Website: bh-photo
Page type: receipt
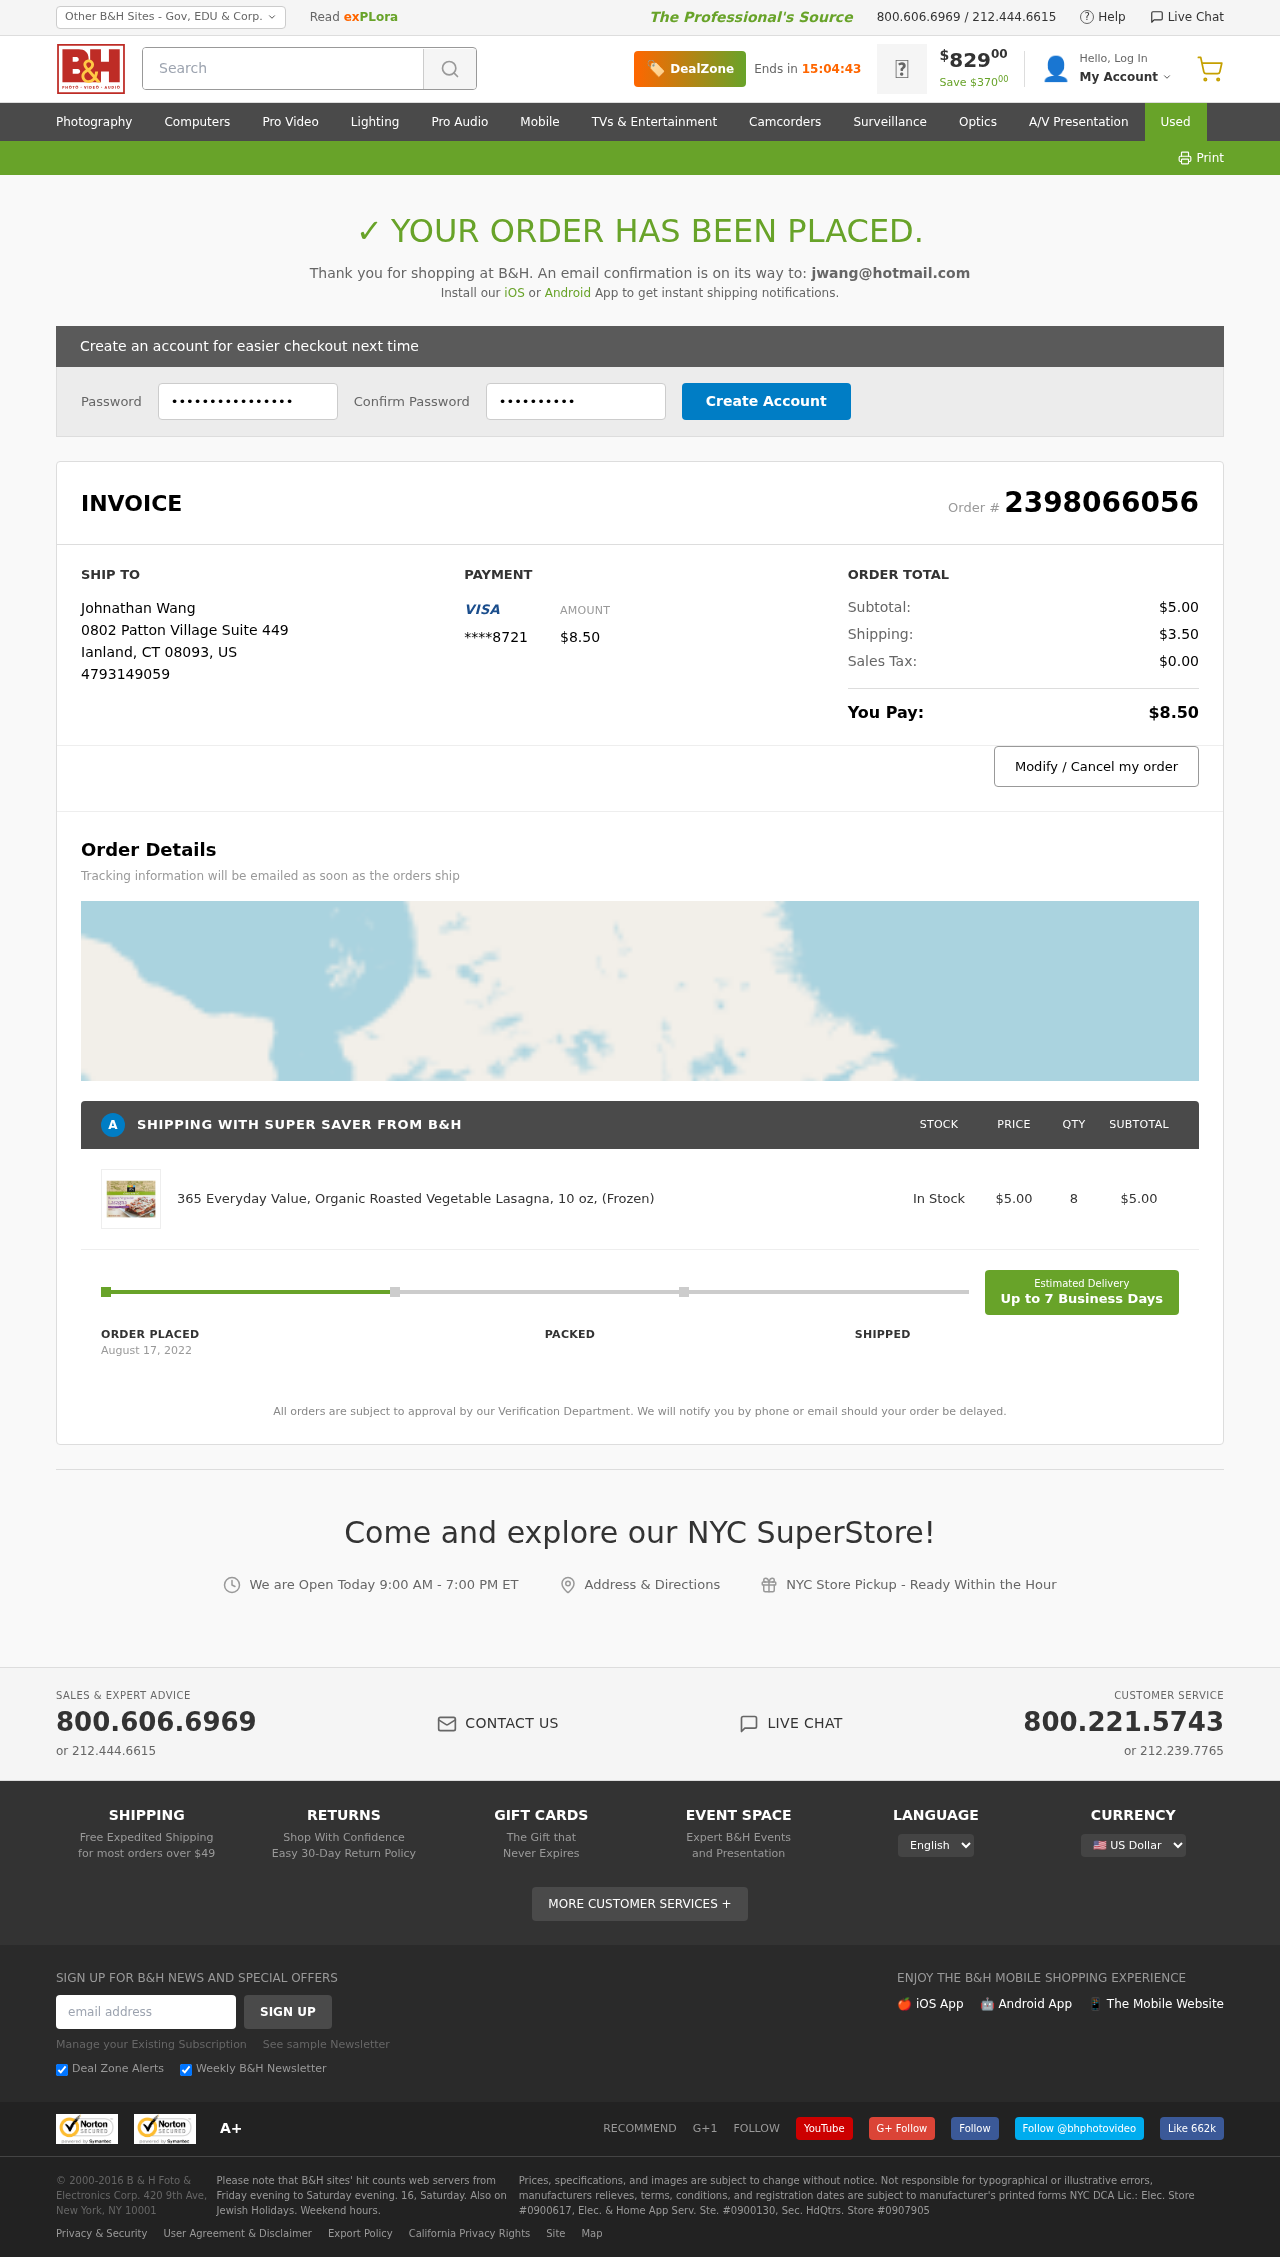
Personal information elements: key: PII_CARD_LAST4
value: ****8721
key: PII_CITY
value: Ianland
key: PII_COUNTRY_CODE
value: US
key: PII_EMAIL
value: jwang@hotmail.com
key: PII_FULLNAME
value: Johnathan Wang
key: PII_PHONE
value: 4793149059
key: PII_POSTCODE
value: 08093
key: PII_STATE_ABBR
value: CT
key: PII_STREET
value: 0802 Patton Village Suite 449
Product elements: key: PRODUCT1_NAME
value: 365 Everyday Value, Organic Roasted Vegetable Lasagna, 10 oz, (Frozen)
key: PRODUCT1_PRICE
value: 5
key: PRODUCT1_QUANTITY
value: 8
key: PRODUCT1_SUBTOTAL
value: $5.00
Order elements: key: ORDER_ID
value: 2398066056
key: ORDER_TOTAL
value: $8.50
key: ORDER_SUBTOTAL
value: $5.00
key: ORDER_SHIPPING_COST
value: $3.50
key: ORDER_TAX
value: $0.00
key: ORDER_DATE
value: August 17, 2022
Search elements: key: HEADER_SEARCH
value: Search